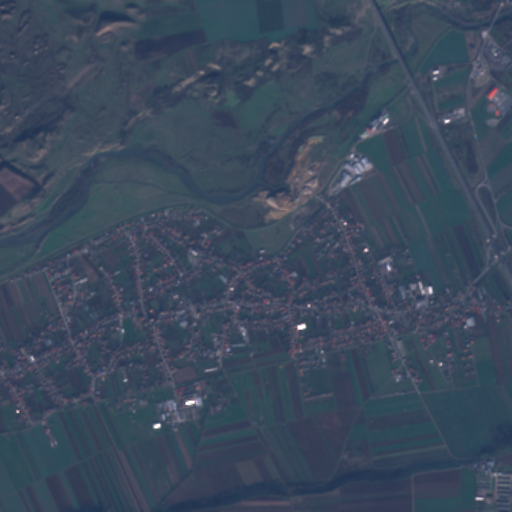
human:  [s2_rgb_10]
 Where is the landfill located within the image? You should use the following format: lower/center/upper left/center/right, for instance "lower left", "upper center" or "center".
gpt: The landfill is located in the upper right of the image.
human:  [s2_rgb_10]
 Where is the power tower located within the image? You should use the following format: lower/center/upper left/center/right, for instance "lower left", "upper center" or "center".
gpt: The power tower is located in the right of the image.
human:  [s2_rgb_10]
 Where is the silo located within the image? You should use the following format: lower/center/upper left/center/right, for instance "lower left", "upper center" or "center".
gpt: The silo is located in the upper right of the image.
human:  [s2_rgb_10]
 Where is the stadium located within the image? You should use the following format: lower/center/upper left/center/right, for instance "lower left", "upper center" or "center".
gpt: The stadium is located in the lower left of the image.
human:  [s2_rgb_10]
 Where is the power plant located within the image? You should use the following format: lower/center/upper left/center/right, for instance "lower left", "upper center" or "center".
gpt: There is no power plant in the image.